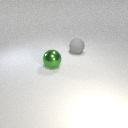
large gray rubber sphere to the right of large green metal sphere